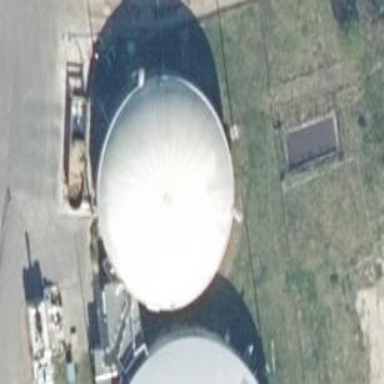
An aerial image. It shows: Silo.